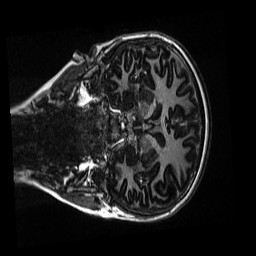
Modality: MP2RAGE
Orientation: coronal
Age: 11
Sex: female
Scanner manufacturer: siemens
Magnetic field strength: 3 T
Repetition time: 4 s
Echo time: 0.00303 s